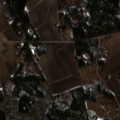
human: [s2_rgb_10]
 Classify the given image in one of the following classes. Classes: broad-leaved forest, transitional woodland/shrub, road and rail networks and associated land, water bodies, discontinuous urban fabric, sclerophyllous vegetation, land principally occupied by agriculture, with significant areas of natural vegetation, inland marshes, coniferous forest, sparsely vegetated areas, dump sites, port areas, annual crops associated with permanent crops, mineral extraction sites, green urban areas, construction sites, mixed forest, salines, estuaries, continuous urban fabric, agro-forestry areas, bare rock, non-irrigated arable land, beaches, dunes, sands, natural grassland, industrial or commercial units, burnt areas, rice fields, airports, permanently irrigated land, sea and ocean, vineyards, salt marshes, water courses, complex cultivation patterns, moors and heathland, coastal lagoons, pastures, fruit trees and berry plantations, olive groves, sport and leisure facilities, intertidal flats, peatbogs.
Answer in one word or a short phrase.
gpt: non-irrigated arable land, land principally occupied by agriculture, with significant areas of natural vegetation, mixed forest, transitional woodland/shrub